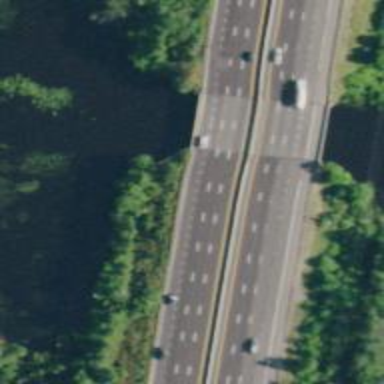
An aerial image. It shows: Bridge on urban freeway/expressway motorway.